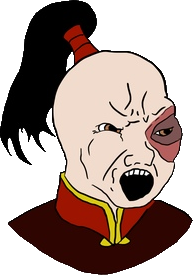
Label: 5_Soyjak